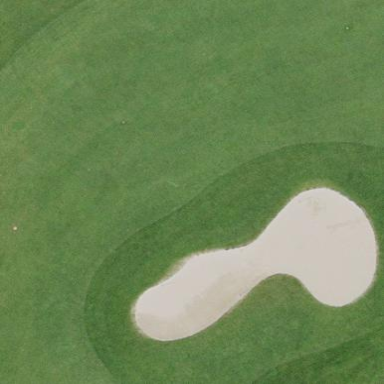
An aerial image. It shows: Golf bunker filled with sandy terrain.